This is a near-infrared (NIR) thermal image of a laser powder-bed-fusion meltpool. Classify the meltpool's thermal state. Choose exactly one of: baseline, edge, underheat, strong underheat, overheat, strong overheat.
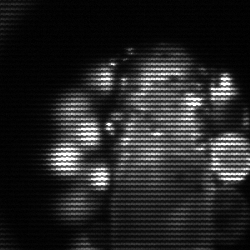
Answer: baseline